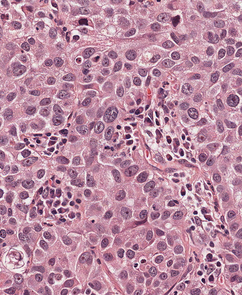
Tumor epithelial tissue: yes
Tumor-associated stroma tissue: yes
Normal tissue: no